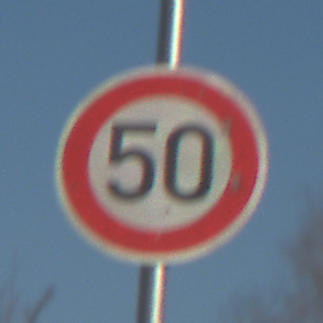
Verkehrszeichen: Geschwindigkeit50
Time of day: MorningAfternoon
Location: Outdoor (Suburban)
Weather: PartlyCloudy
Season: NotSpecified
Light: Natural